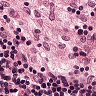
Metastatic tissue present: no